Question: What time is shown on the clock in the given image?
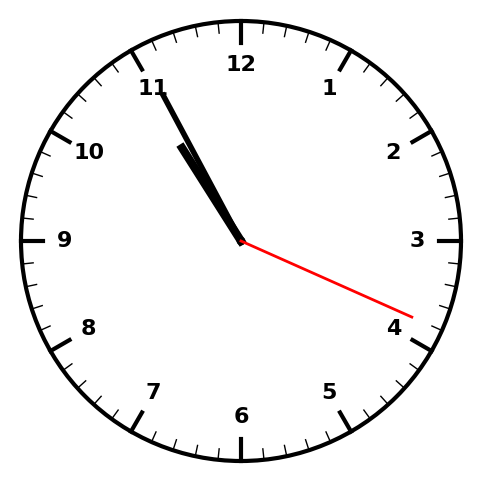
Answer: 10:55:19